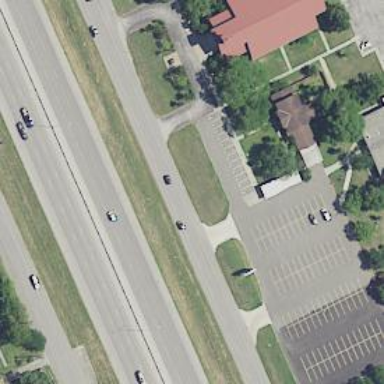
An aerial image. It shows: Parking space.